Interaction volume radius: 5 \u00c5
Interaction volume height: 15 \u00c5
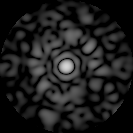
Disorder parameter: 0.8363